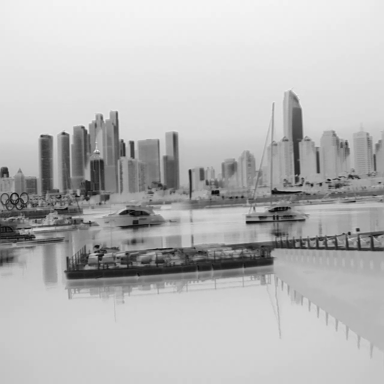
There are three canoes in the infrared image.